Field crop: maize
Growth stage: 2
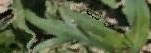
Species: maize